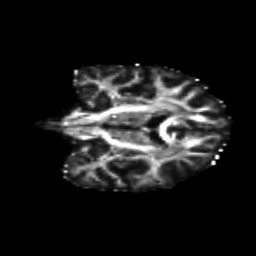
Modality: FA
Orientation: coronal
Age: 61
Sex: female
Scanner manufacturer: siemens
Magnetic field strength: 3 T
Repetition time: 4.71 s
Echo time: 0.0906 s